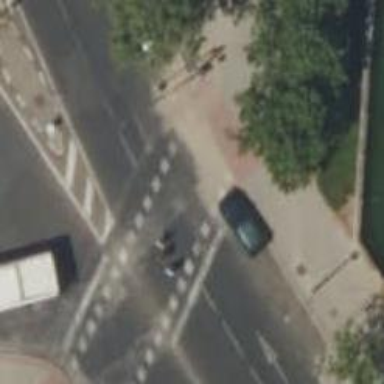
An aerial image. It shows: Crossing with traffic signals.